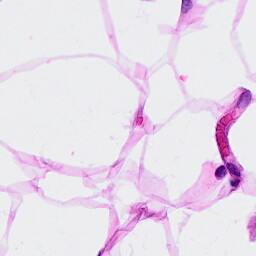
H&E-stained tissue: Breast